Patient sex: F
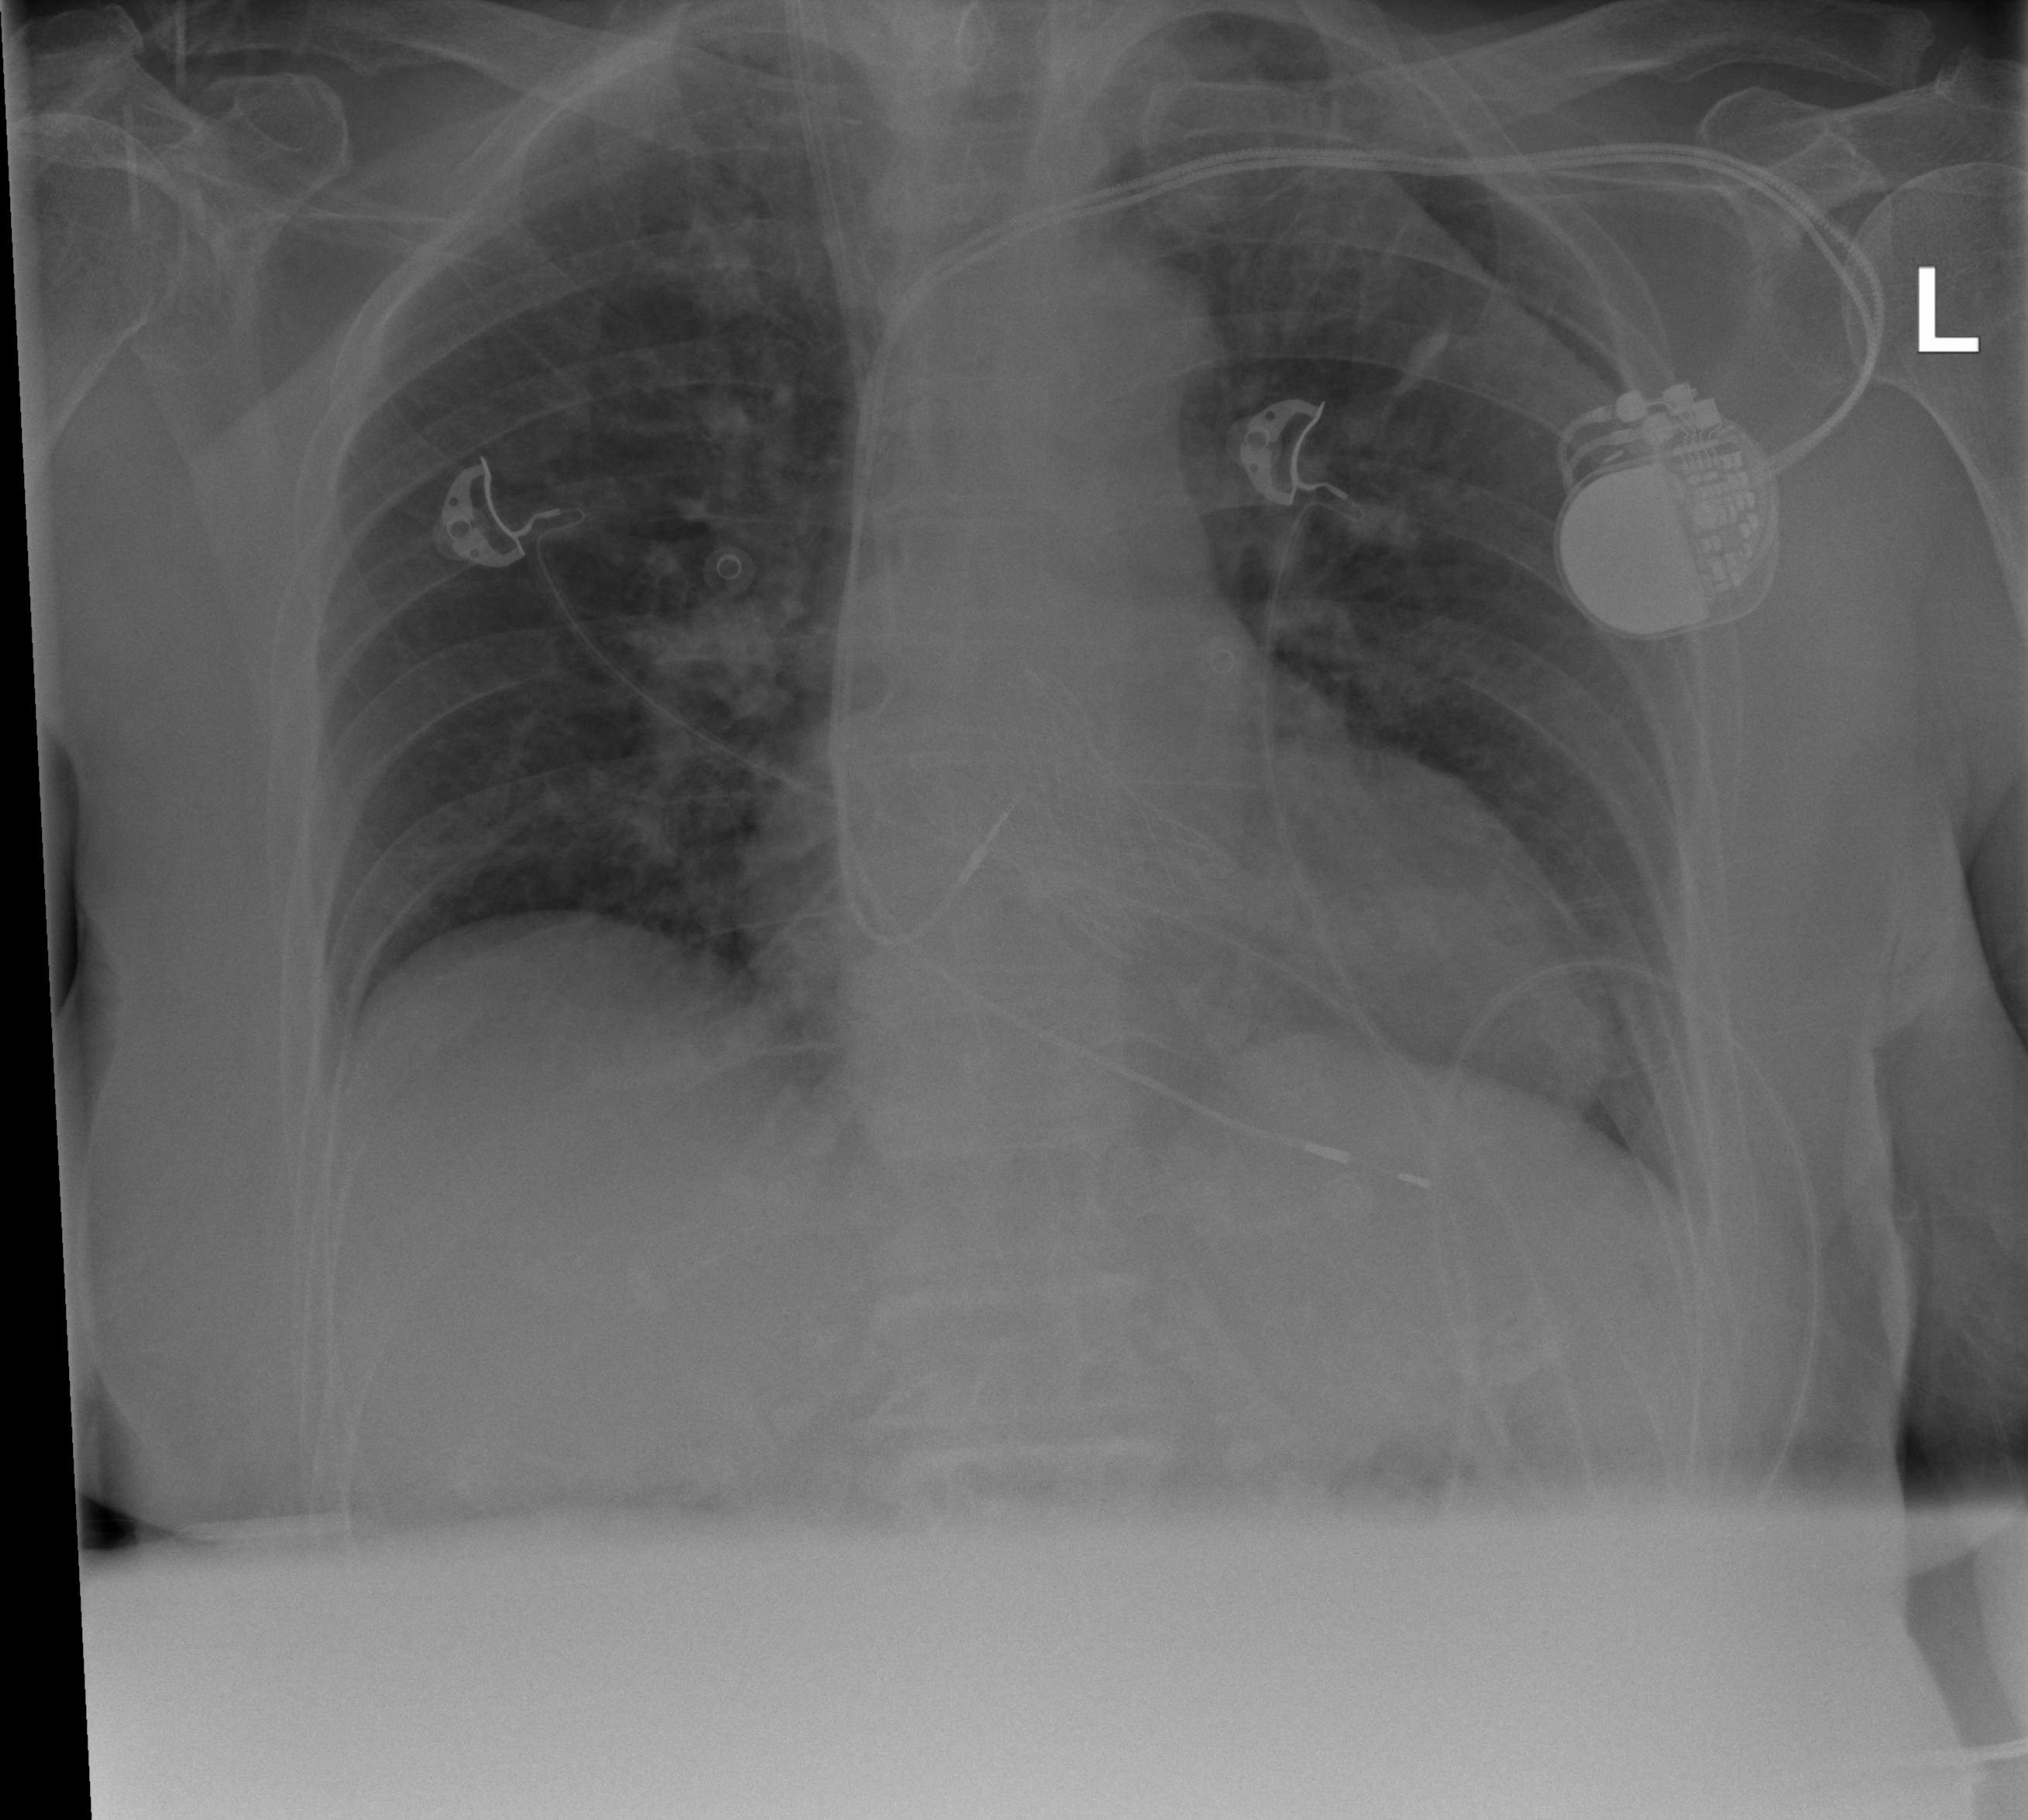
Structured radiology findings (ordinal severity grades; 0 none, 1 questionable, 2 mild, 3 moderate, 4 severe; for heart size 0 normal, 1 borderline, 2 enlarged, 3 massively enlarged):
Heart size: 2
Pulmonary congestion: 2
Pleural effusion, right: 0
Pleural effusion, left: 0
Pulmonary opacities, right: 0
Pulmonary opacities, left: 0
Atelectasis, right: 0
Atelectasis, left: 0